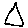
Label: triangle